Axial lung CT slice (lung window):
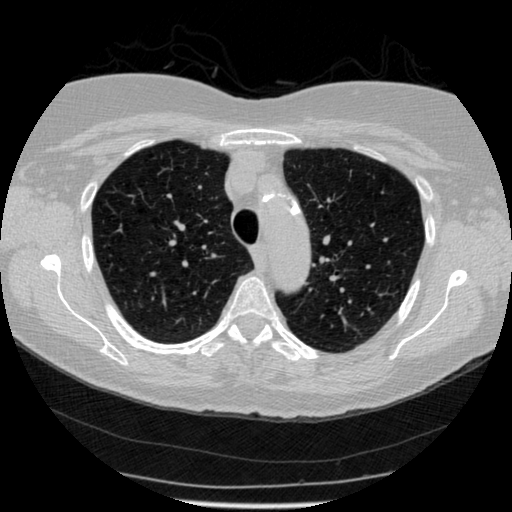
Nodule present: no